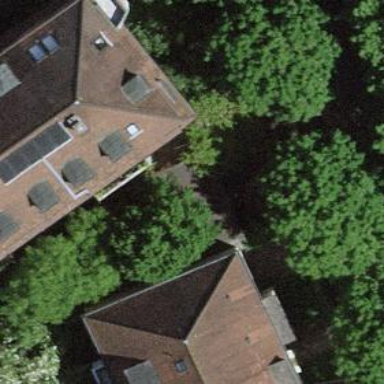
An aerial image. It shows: Garage building.